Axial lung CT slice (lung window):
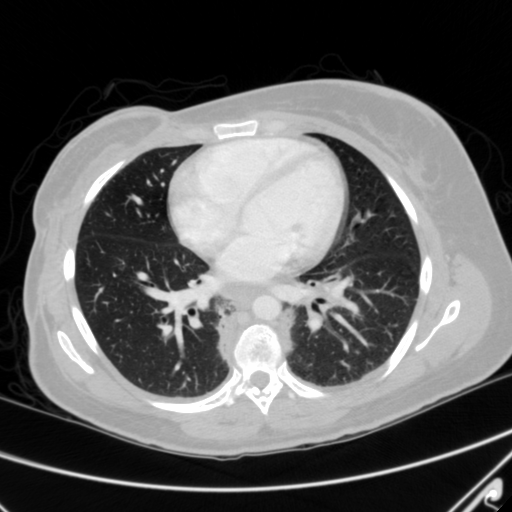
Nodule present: no